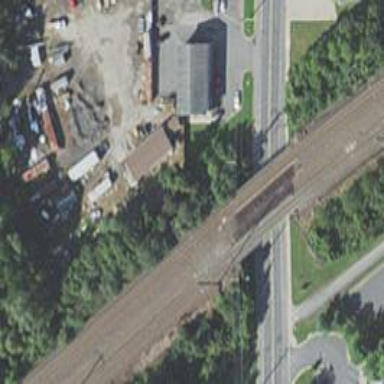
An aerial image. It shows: Bridge with electrified railway tracks featuring contact line.